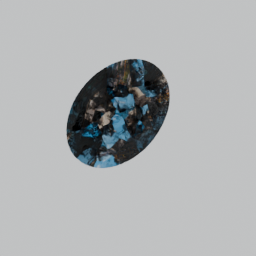
Label: architecture